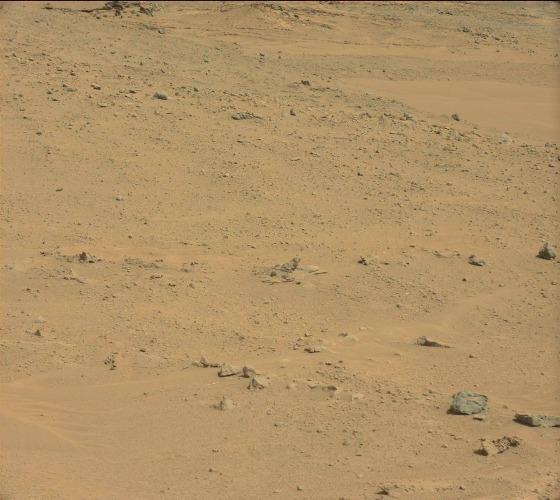
Terrain classes present: Bedrock, Gravel / Sand / Soil, Rock, Shadow